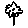
Label: flower